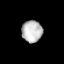
Tissue: prostate
Cell type: Fibroblasts
Senescence score: 0.6987
Nuclear area (px): 439
Mean DAPI intensity: 188.098